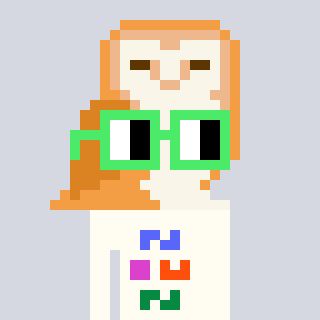
a pixel art character with square light green glasses, a owl-shaped head and a grayscale-colored body on a cool background